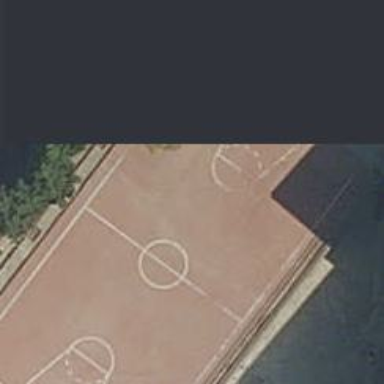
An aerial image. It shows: Basketball court in the leisure land pitch.